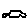
Label: car